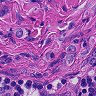
Metastatic tissue present: yes